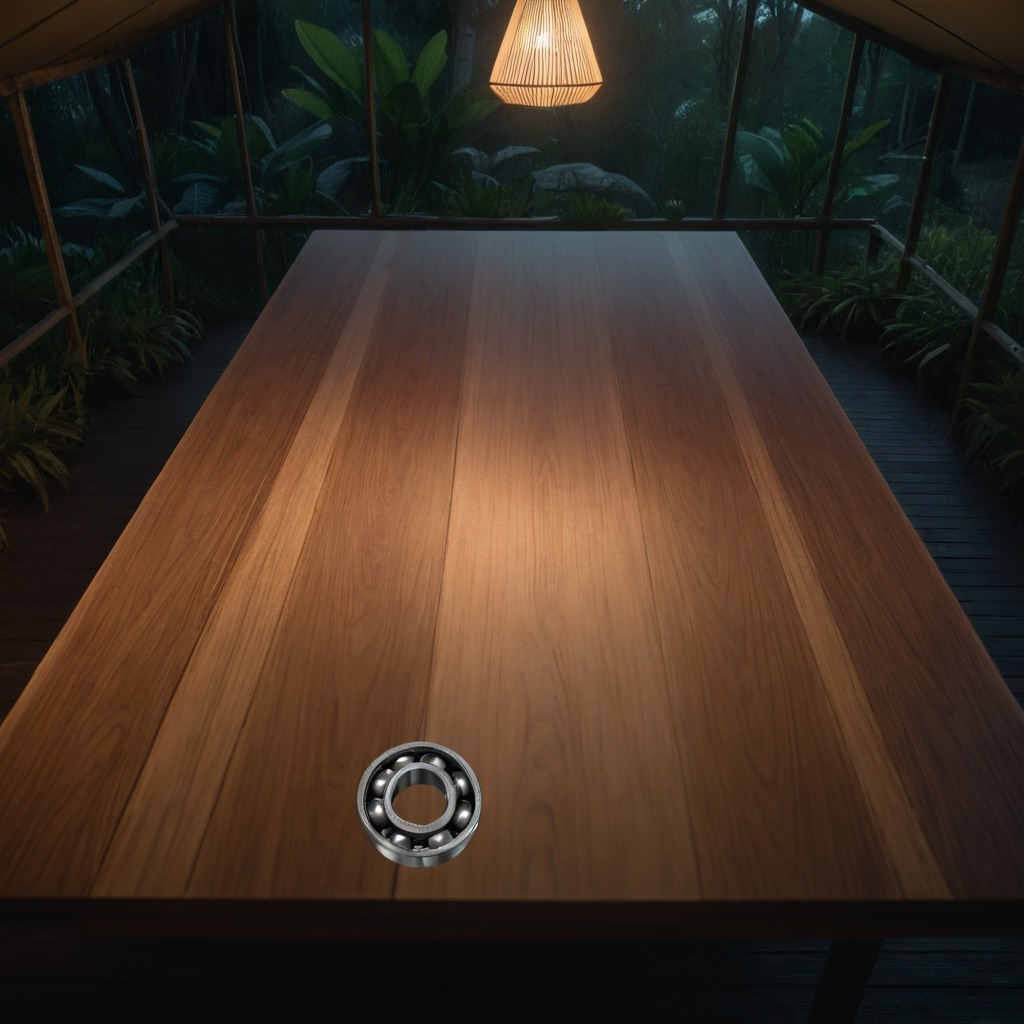
A metal ball bearing is lying on the wooden table.